Question: How do buttons in software written in Java work?

For example the above screenshot: when the user clicks different buttons, different algorithms are run on user-inputted data (it's a data analysis application) and the output is displayed. Just getting started writing Java GUI's though, it all seems like magic to me -- is there one ActionListener for every pane? Does it listen for different ActionCommands of the different buttons and execute the algorithm right within the actionPerformed() method (it seems a little nonintuitive to me to execute an algorithm in a method independent of data...i.e. the button doesn't know what data it's dealing with?). So far, all the action listener tutorials I've read online have merely printed something when the button is pressed...
What's the general structure for connecting button, actionlisteners, and actual actions performed in the background?
Thanks in advance.
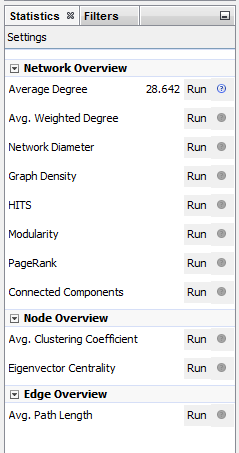
Answer: The usual way is to have one action listener per button. The 'Statistics' panel has access (via one of its fields), to the data it needs to read and modify). So, the handling of the first button in this panel could look like:
'''
private void initButtonListeners() {
this.averageDegreeButton.addActionListener(new ActionListener() {
@Override
public void actionPerformed(ActionEvent e) {
computeAverageDegree();
}
}
// other buttons...
}
'''
And the 'computeAverageDegree()' method could look like
'''
private void computeAverageDegree() {
double result = this.statistics.computeAverageDegree();
this.averageDegreeLabel.setText(formatDoubleToString(result));
}
'''